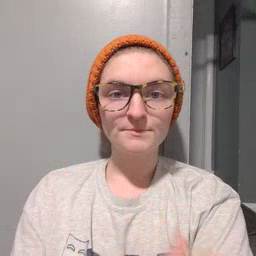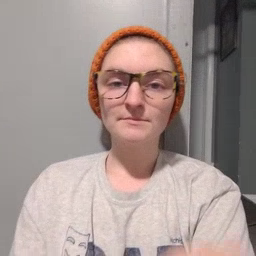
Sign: tiger